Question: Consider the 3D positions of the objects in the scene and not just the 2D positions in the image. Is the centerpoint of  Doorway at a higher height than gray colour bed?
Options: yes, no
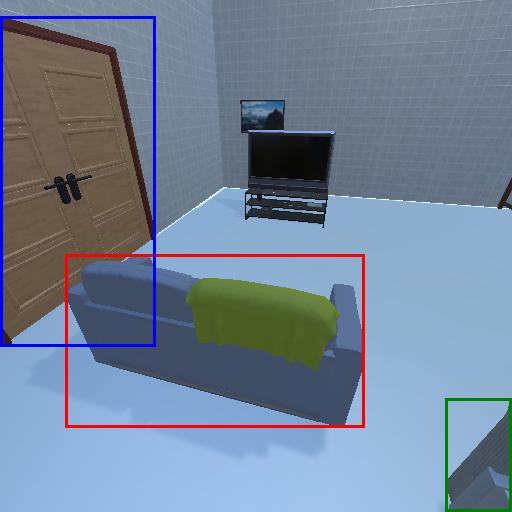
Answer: yes